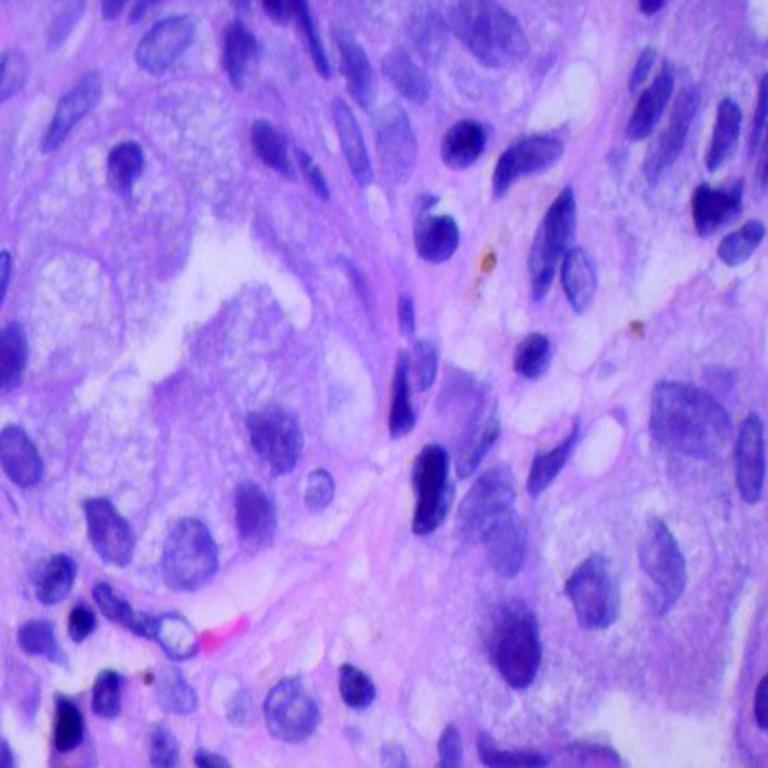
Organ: lung
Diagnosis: adenocarcinomas